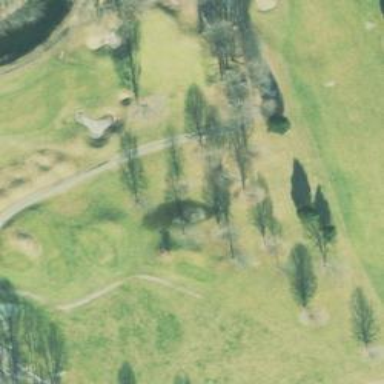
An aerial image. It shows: Pathway for golfing.